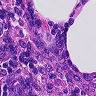
Metastatic tissue present: no